Field crop: maize
Growth stage: 2
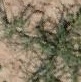
Species: salsola